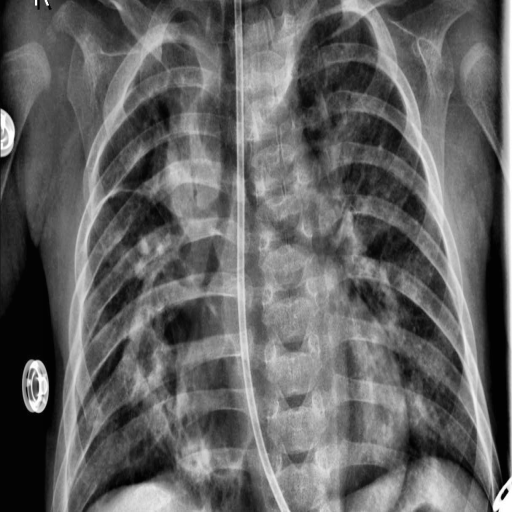
Finding: PNEUMONIA